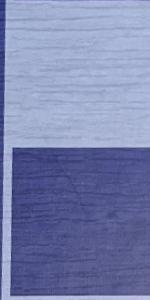
Label: Empty